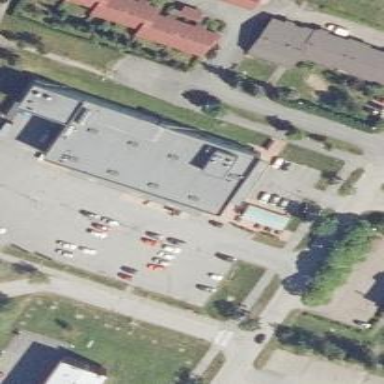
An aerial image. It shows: Convenience shop.